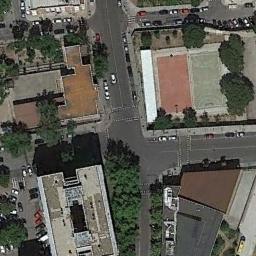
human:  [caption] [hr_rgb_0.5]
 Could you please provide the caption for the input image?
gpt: There are many buildings of different shapes and sizes beside the intersection .

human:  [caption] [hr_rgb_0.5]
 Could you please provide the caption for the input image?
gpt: There are many moving and waiting vehicles on the road at the intersection, There are many buildings and some trees around the intersection, And many cars are parked in the open space beside the intersection .

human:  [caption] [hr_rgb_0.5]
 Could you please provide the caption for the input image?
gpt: There are many houses near the crossroads .

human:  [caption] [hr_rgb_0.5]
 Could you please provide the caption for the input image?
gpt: An intersection with normal traffic is between some buildings .

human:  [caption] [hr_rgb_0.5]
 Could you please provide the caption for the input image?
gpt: There are some green trees and buildings with brown roofs beside the intersection .